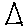
Label: triangle